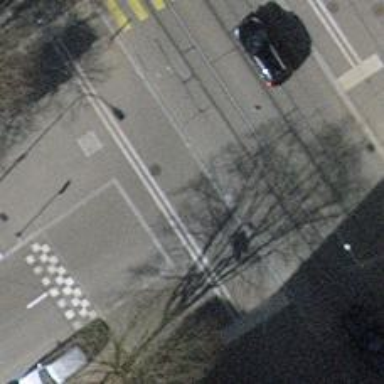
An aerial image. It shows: Unmarked crossing with traffic calming table.